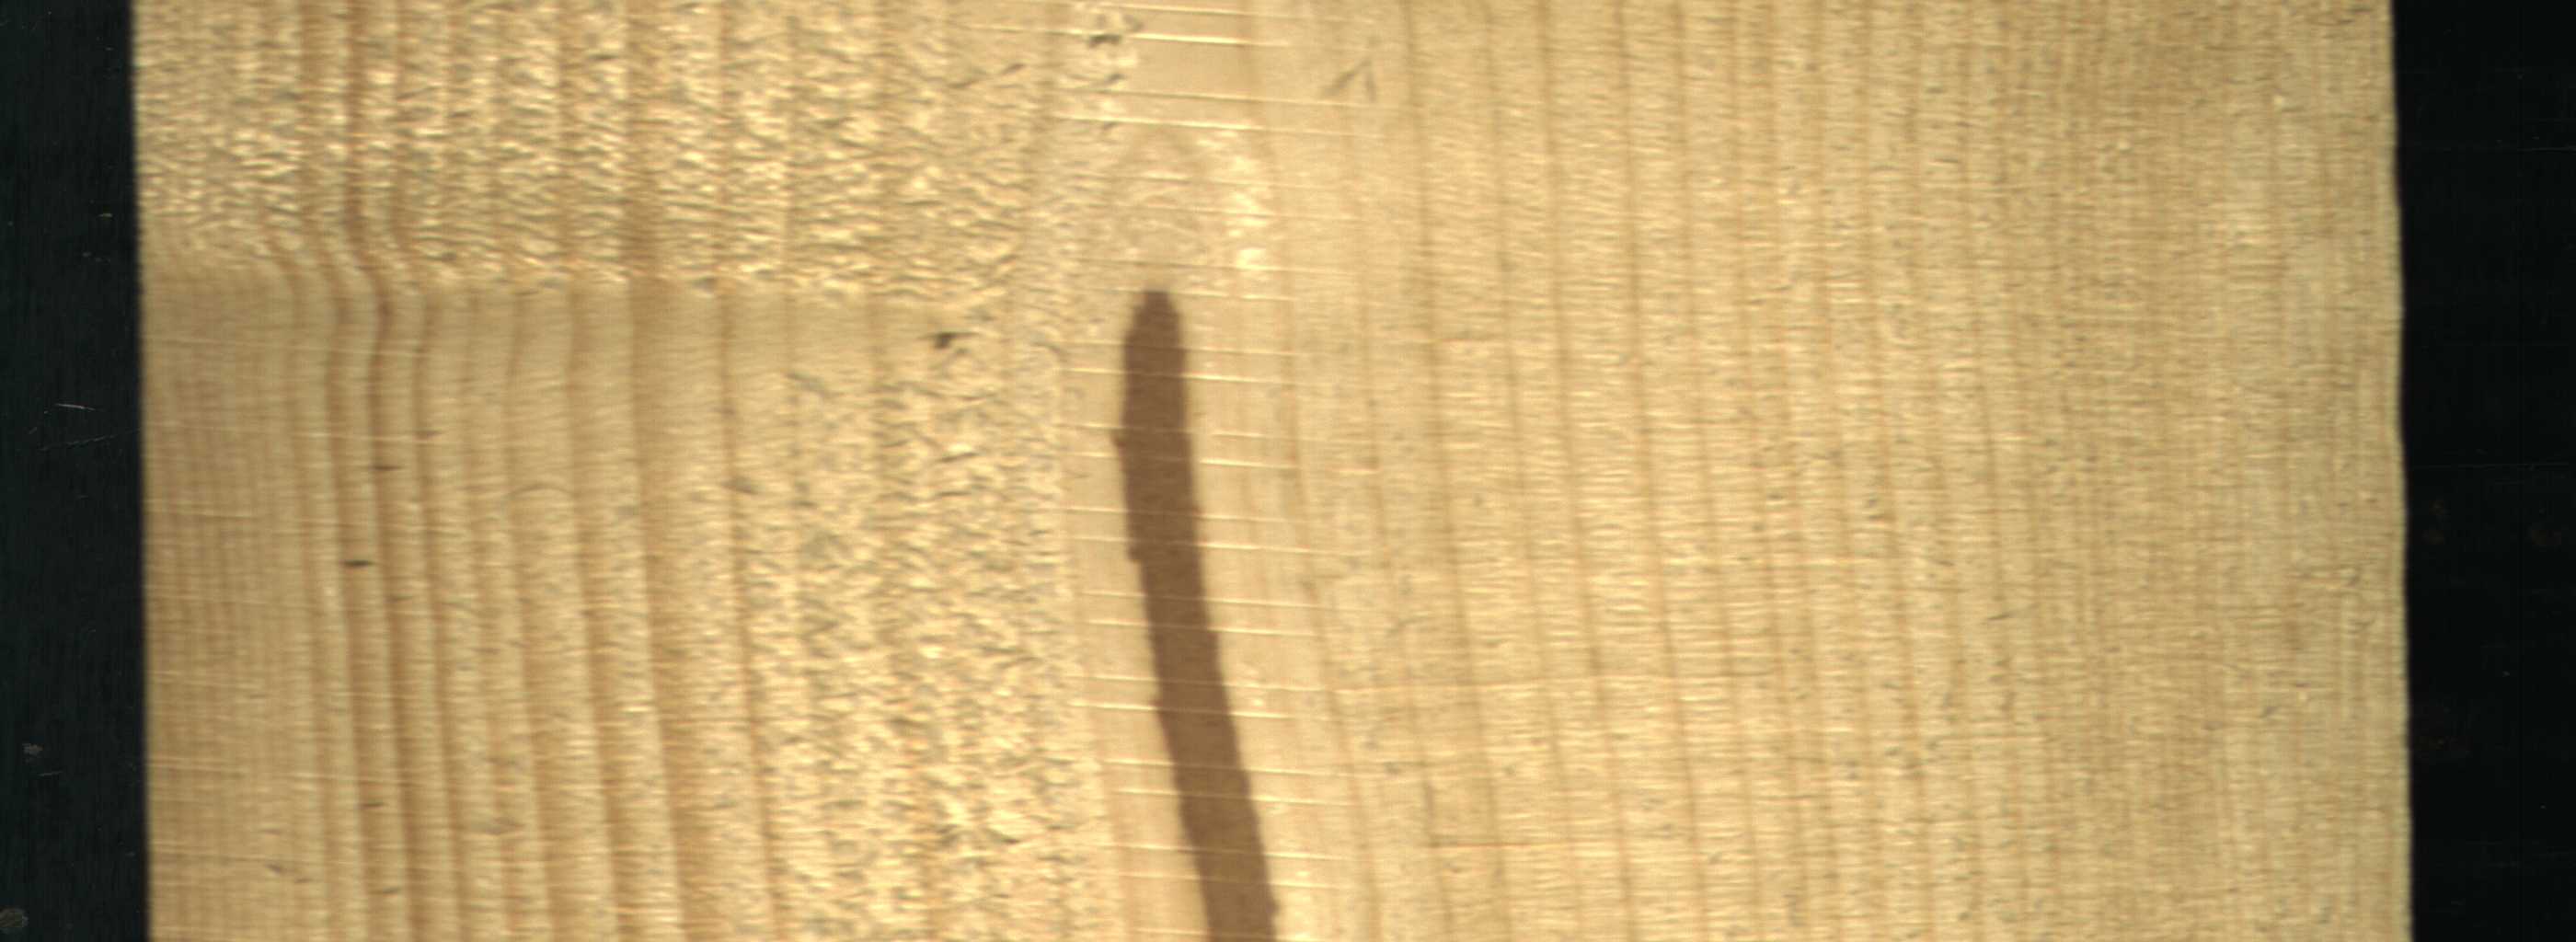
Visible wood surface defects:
Marrow